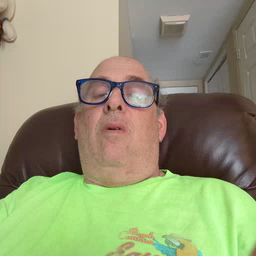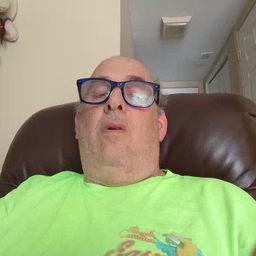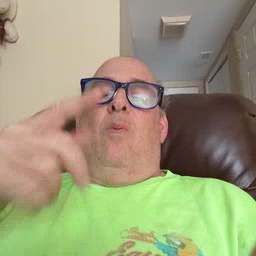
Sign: cry